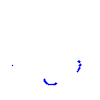
Particle: kaon